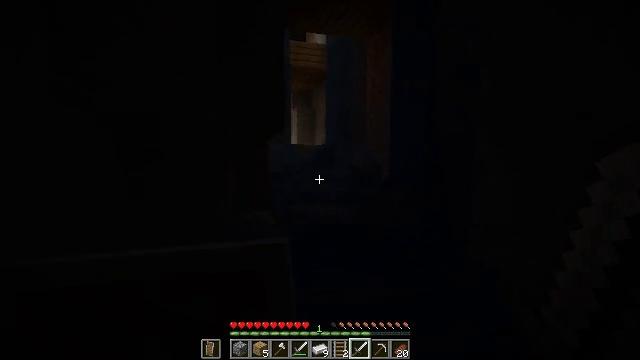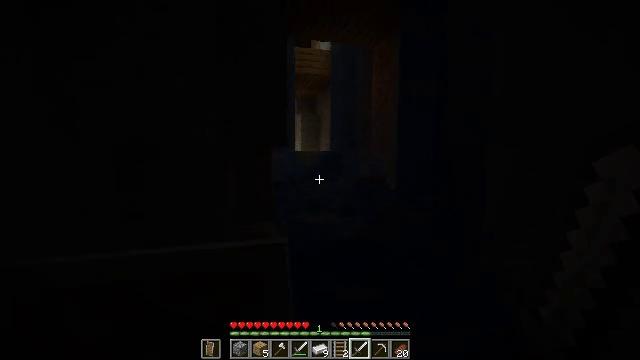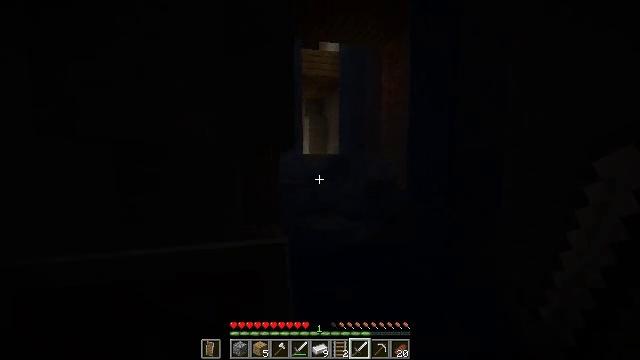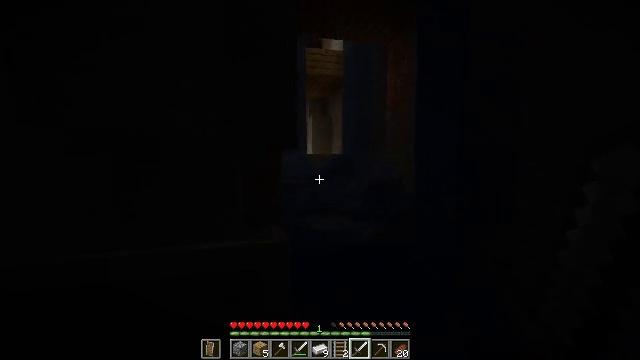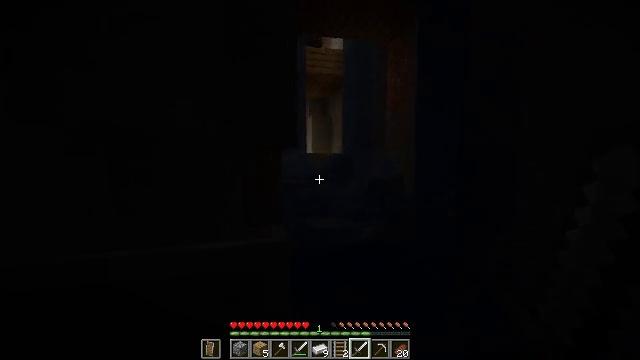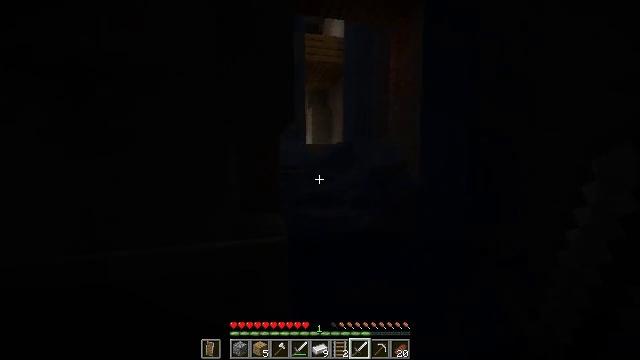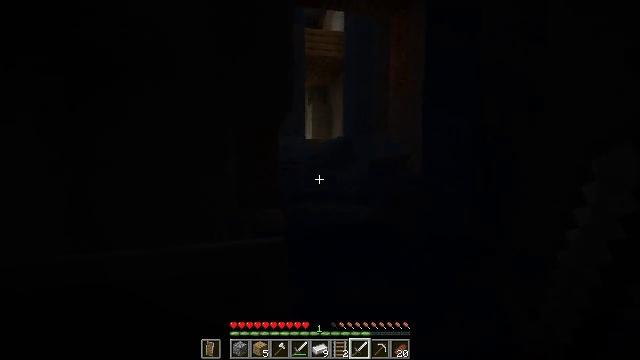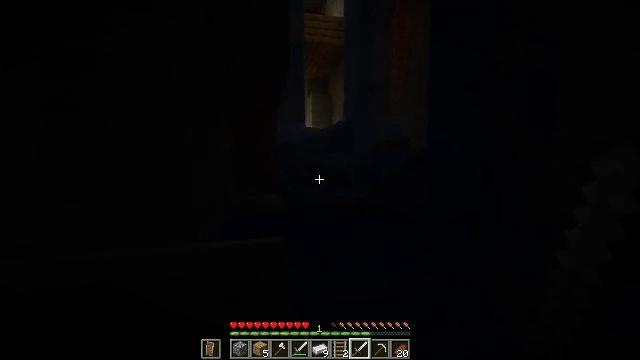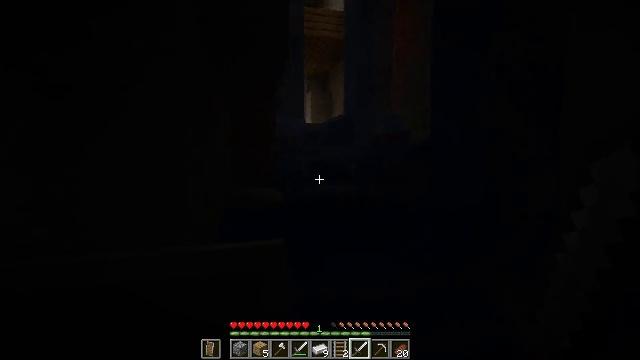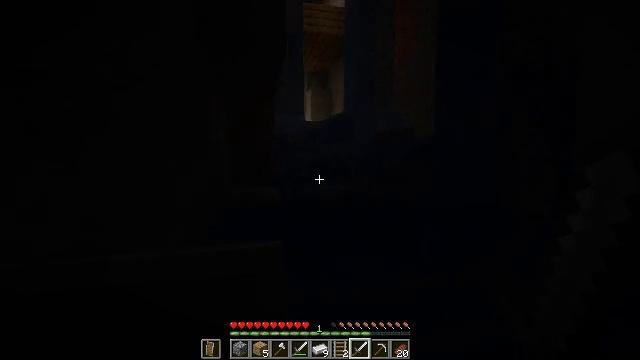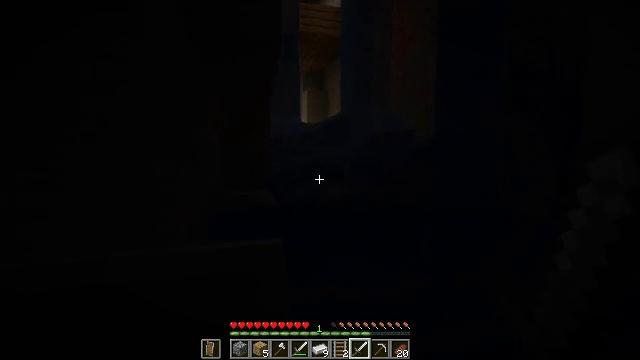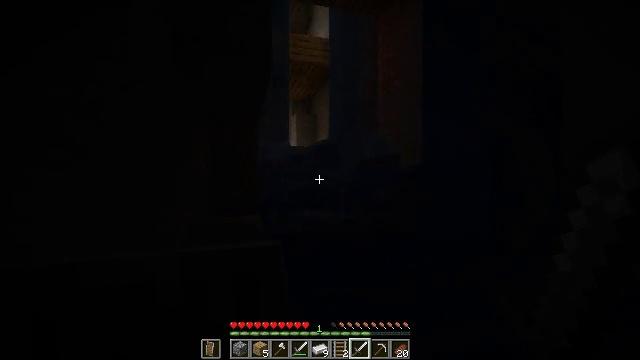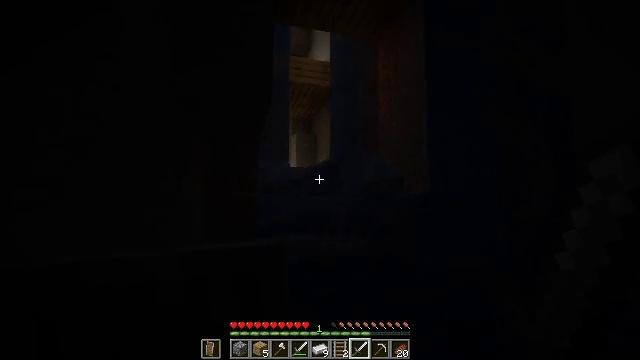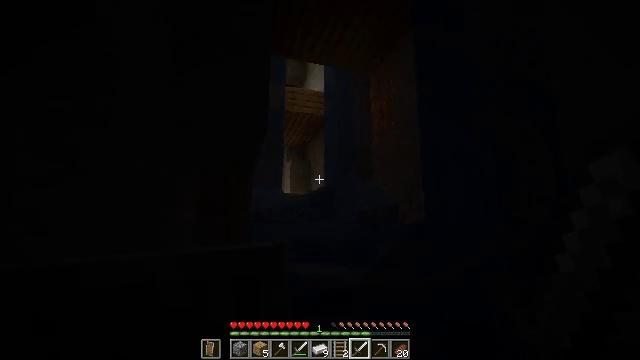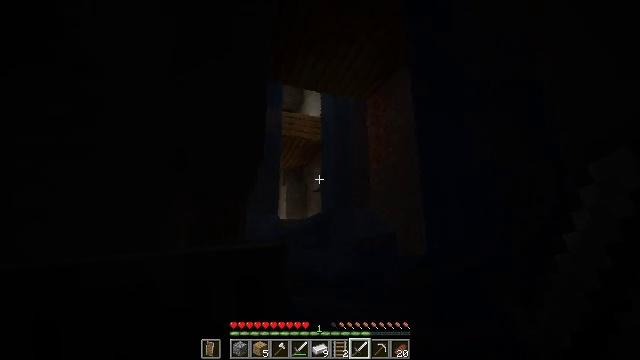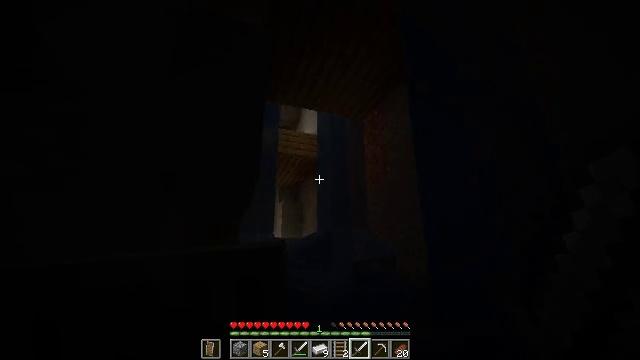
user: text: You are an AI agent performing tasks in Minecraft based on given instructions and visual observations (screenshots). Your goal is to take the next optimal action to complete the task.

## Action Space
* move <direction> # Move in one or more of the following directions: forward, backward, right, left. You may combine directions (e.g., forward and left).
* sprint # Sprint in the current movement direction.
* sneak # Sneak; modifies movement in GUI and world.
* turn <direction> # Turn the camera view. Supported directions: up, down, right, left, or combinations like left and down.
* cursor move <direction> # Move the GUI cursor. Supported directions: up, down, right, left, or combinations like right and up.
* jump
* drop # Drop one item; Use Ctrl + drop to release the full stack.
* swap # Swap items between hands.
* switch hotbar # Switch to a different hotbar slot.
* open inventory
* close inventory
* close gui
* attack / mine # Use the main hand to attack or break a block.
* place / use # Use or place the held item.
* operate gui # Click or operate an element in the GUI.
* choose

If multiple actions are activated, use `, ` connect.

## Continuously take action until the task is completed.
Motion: motion action
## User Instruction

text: Stop mobs spawning by breaking the spawner.
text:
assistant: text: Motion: move forward, turn left, jump
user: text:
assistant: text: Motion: move forward, turn left, jump
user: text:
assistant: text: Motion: move forward, jump
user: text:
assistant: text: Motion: move forward, jump
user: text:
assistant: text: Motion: move forward, jump
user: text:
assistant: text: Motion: move forward, jump
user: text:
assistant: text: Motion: move forward, jump
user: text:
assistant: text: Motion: move forward, jump
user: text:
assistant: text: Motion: move forward, jump
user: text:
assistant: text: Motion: move forward, jump
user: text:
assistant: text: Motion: move forward, turn right and up, jump
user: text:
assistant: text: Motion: move forward, turn up, jump
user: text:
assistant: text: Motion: move forward, turn right and up, jump
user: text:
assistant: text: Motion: move forward, turn up, jump
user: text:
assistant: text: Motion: move forward, turn up, jump
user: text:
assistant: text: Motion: move forward, turn up, jump
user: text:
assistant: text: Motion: move forward, jump
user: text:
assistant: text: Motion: move forward, jump
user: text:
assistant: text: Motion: move forward, jump
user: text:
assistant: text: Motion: move forward, jump
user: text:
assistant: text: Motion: move forward, jump
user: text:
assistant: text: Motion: move forward, jump
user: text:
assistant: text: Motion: move forward, jump
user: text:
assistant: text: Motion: move forward, jump
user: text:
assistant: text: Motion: move forward, jump
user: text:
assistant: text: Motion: move forward, jump
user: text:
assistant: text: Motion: move forward, jump
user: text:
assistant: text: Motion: move forward, jump
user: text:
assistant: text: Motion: move forward, turn left, jump
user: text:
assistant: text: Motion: move forward, jump